Question: If someone gives me an angle of say, 38 degrees, how will I find out the value of the sine function for it value without using actually making a right triangle with 38 degrees and measuring the sides? I know I can use some trigonometric identities to close in on the values but that would be laborious.
I am sure that the algorithms used in calculators and computers won't resort to doing that. Like if I need to find pi, I will use an algorithm like this :

instead of getting a compass and a ruler and drawing circles.
However, I cannot find any such algorithm for a sine function.
Can someone please help me with this?
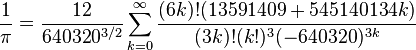
Answer: One of the most common algorithms for this is to take first few terms of Taylor series for sine.
'sin x = x - x3/3! + x5/5! - x7/7! + ...,'
The more terms you take the better approximation you get. X is in radians here, but you can get radians from degrees quite easily. And then, as you see, only basic operations: +, -, *, / can be used to calculate the sine.
In machines with floating-point coprocessor chips CORDIC algorithm (with a few other modules) is used, as it also can be implemented in hardware.